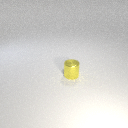
small yellow metal cylinder